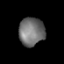
Tissue: prostate
Cell type: T cells
Senescence score: 0.3227
Nuclear area (px): 711
Mean DAPI intensity: 112.184